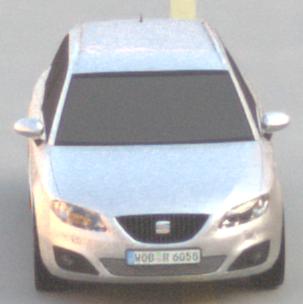
Make: SEAT
Model: Exeo ST 1.6
Detailed model: Exeo (3R) ST
Model produced from: 2010/05
Model produced until: 2010/08
Doors: 5
Color: white
Road condition: dry road
Daytime: sunrise or sunset
Contrast: low contrast